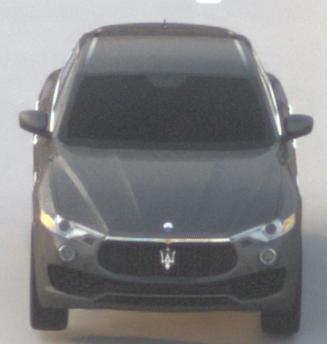
Make: Maserati
Model: Levante GT Hybrid
Detailed model: Levante
Model produced from: 2021/07
Model produced until: 2022/10
Doors: 4
Color: gray
Road condition: dry road
Daytime: sunrise or sunset
Contrast: low contrast